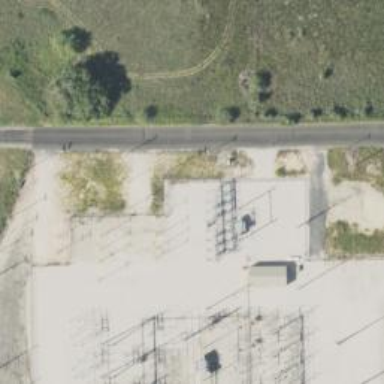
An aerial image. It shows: Power tower.